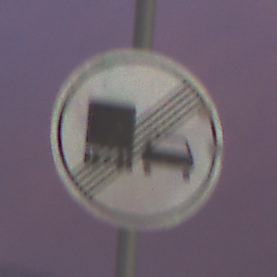
Verkehrszeichen: EndeUeberholverbotKraftfahrzeuge
Umgebung: Outdoor, Urban
Tageszeit: SunriseSunset
Wetter: PartlyCloudy
Licht: Artificial
Jahreszeit: NotSpecified
Kontrast: HighContrast